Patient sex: M
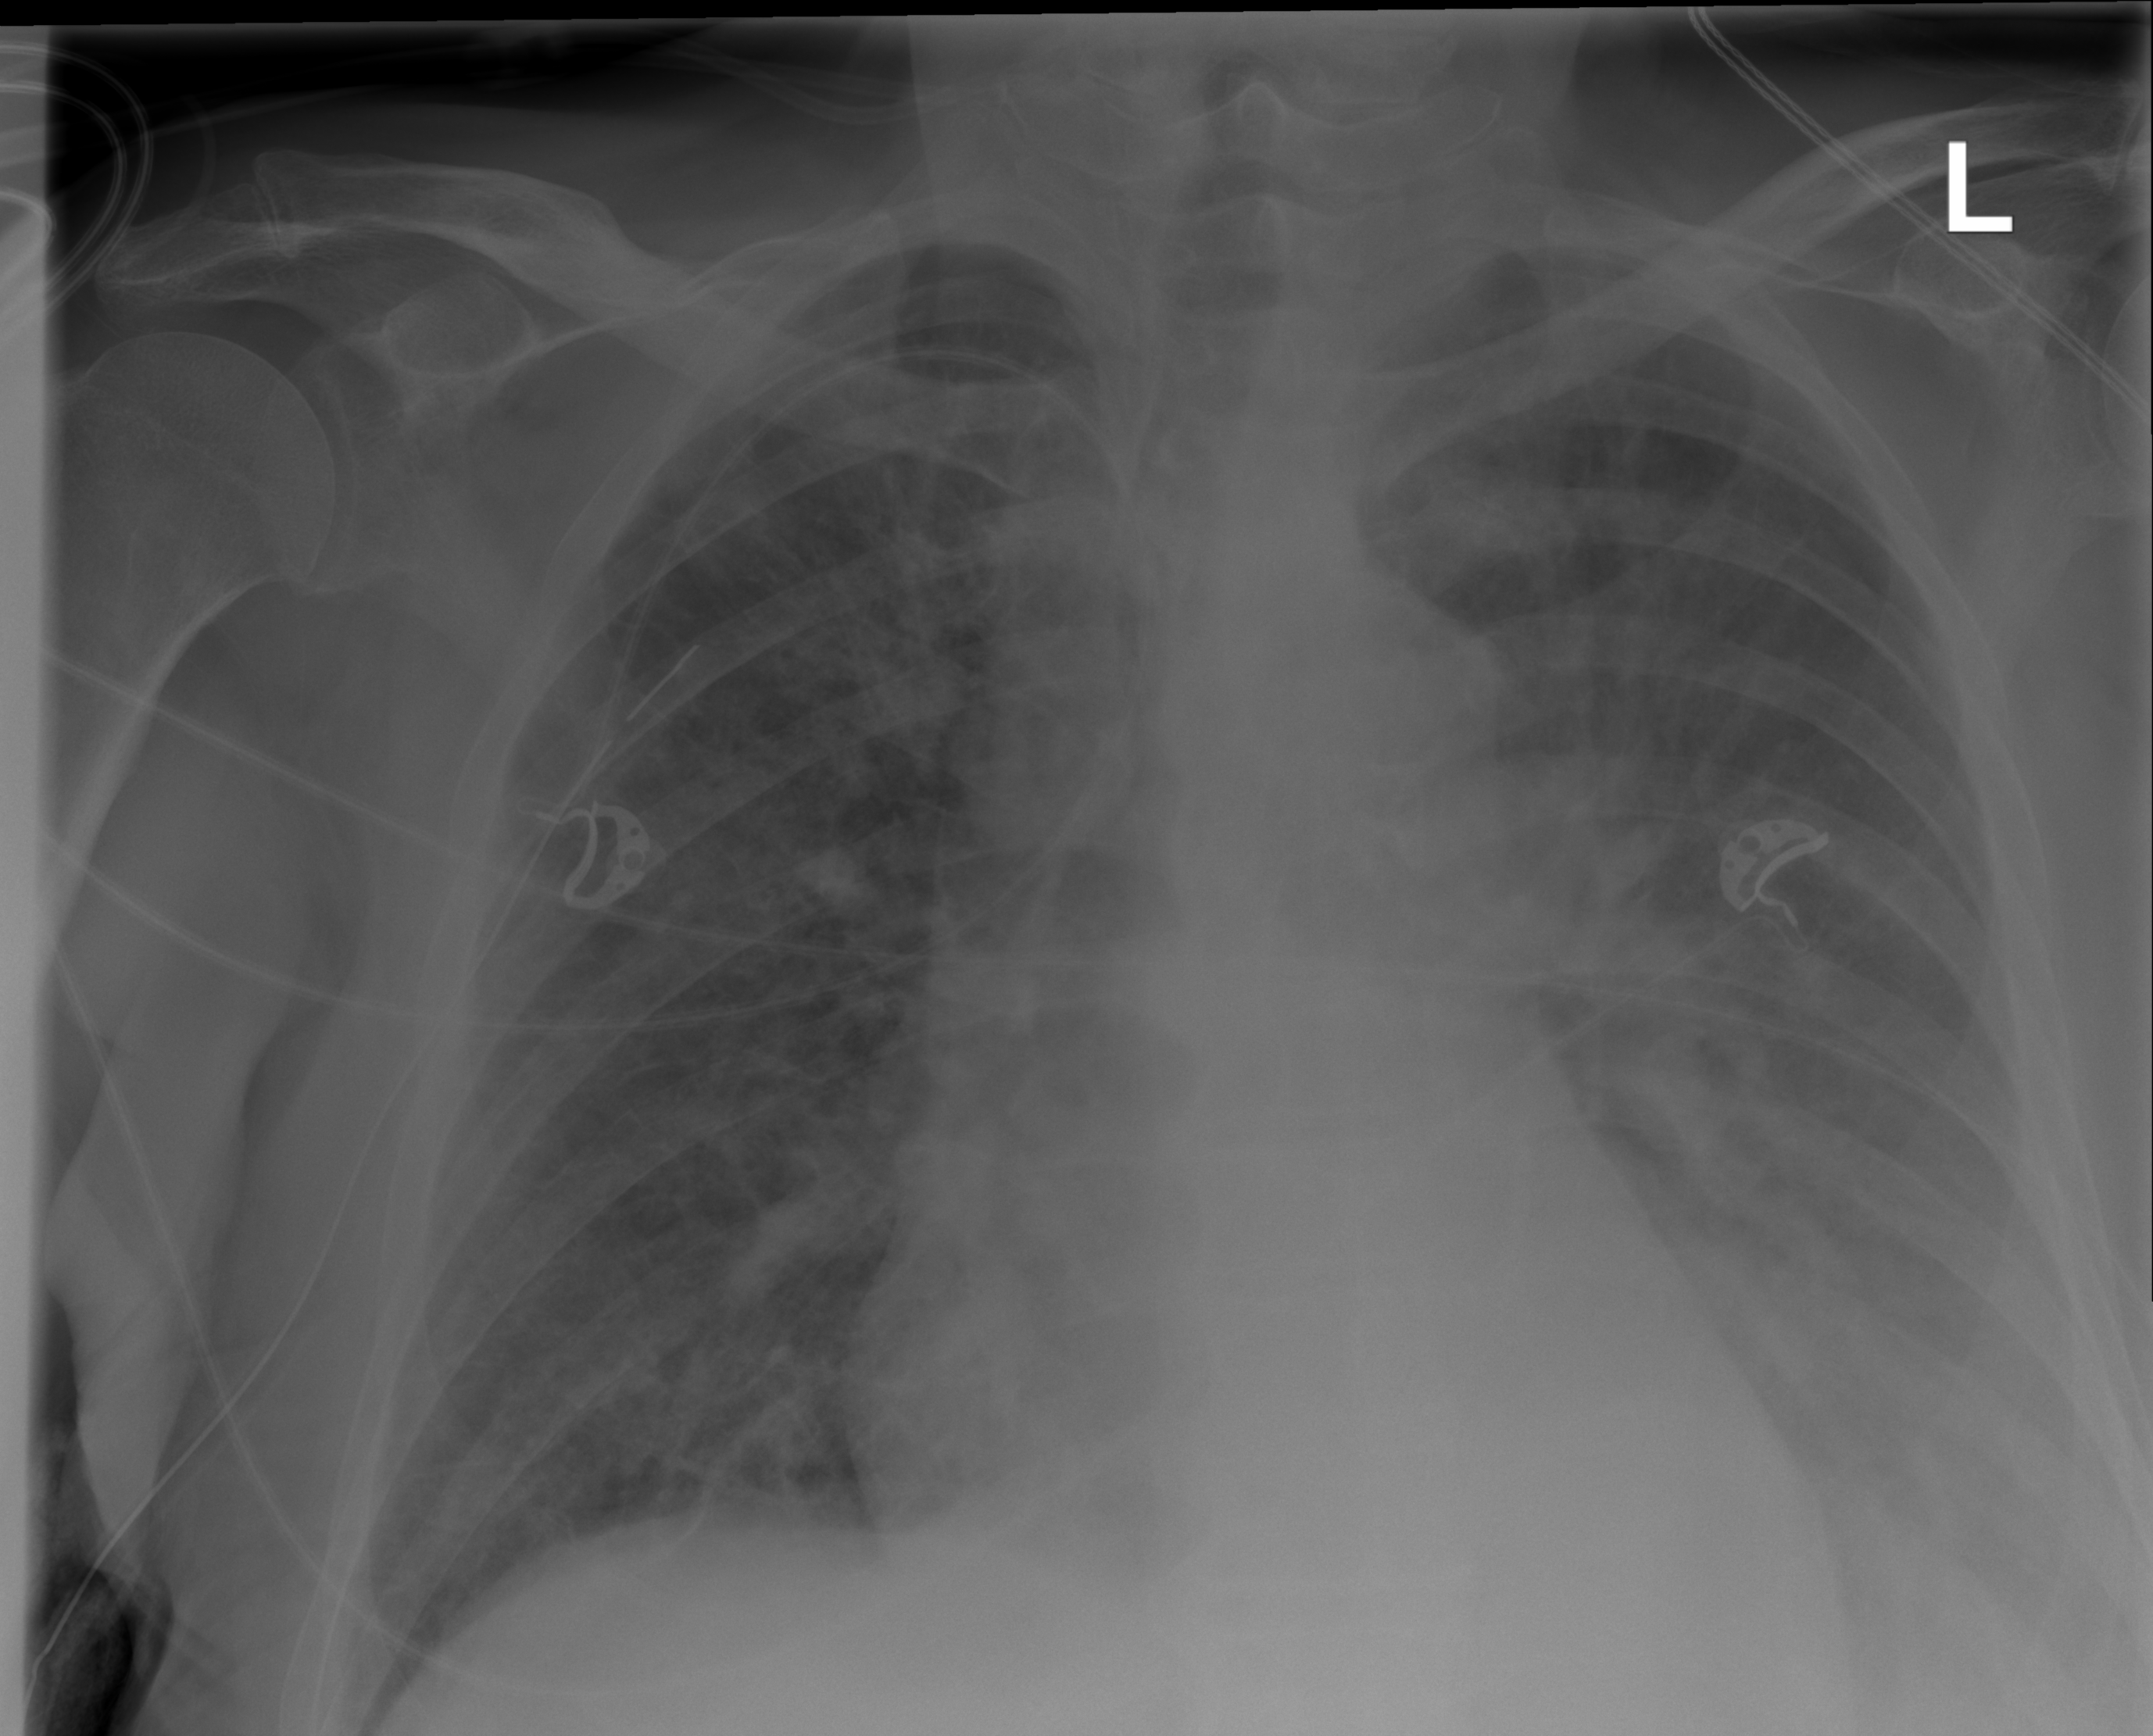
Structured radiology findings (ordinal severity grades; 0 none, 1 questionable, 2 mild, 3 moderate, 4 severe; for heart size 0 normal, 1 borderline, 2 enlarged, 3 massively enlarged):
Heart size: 1
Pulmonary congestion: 2
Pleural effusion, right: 0
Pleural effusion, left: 2
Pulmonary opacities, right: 0
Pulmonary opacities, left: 0
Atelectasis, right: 2
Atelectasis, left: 2